Interaction volume radius: 10 \u00c5
Interaction volume height: 35 \u00c5
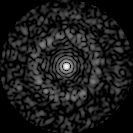
Disorder parameter: 0.8341